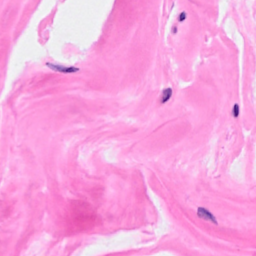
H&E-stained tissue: Breast